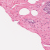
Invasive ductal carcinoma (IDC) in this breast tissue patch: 0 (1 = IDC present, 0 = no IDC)